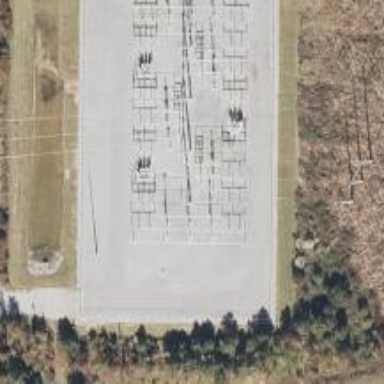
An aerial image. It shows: There is fence around switching substation.